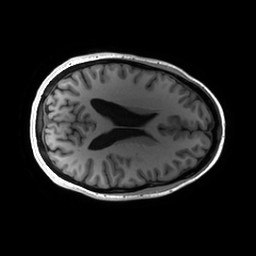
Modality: T1w
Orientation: axial
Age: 25
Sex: female
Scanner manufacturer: ge
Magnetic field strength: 3 T
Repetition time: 0.00724 s
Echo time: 0.0027 s